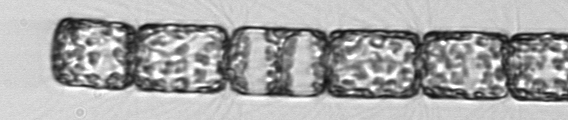
Label: Lauderia_annulata